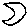
Label: moon